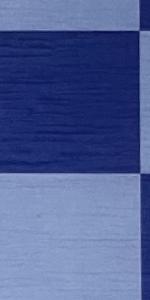
Label: Empty